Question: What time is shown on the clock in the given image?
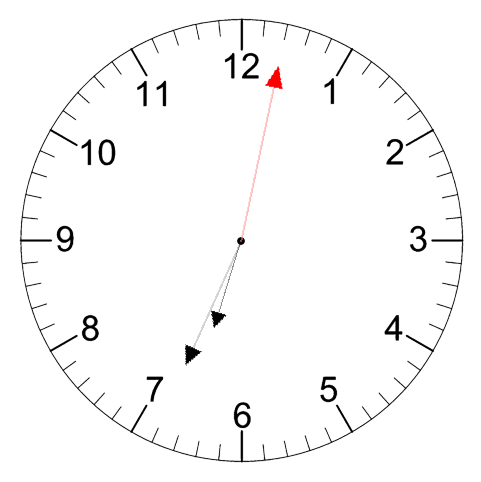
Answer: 06:34:02